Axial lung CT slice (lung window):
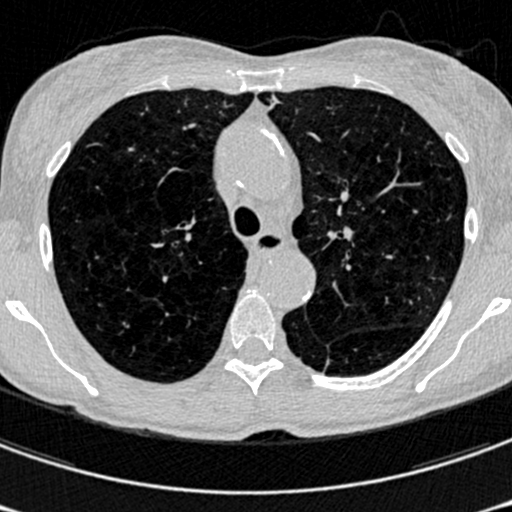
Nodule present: no